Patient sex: F
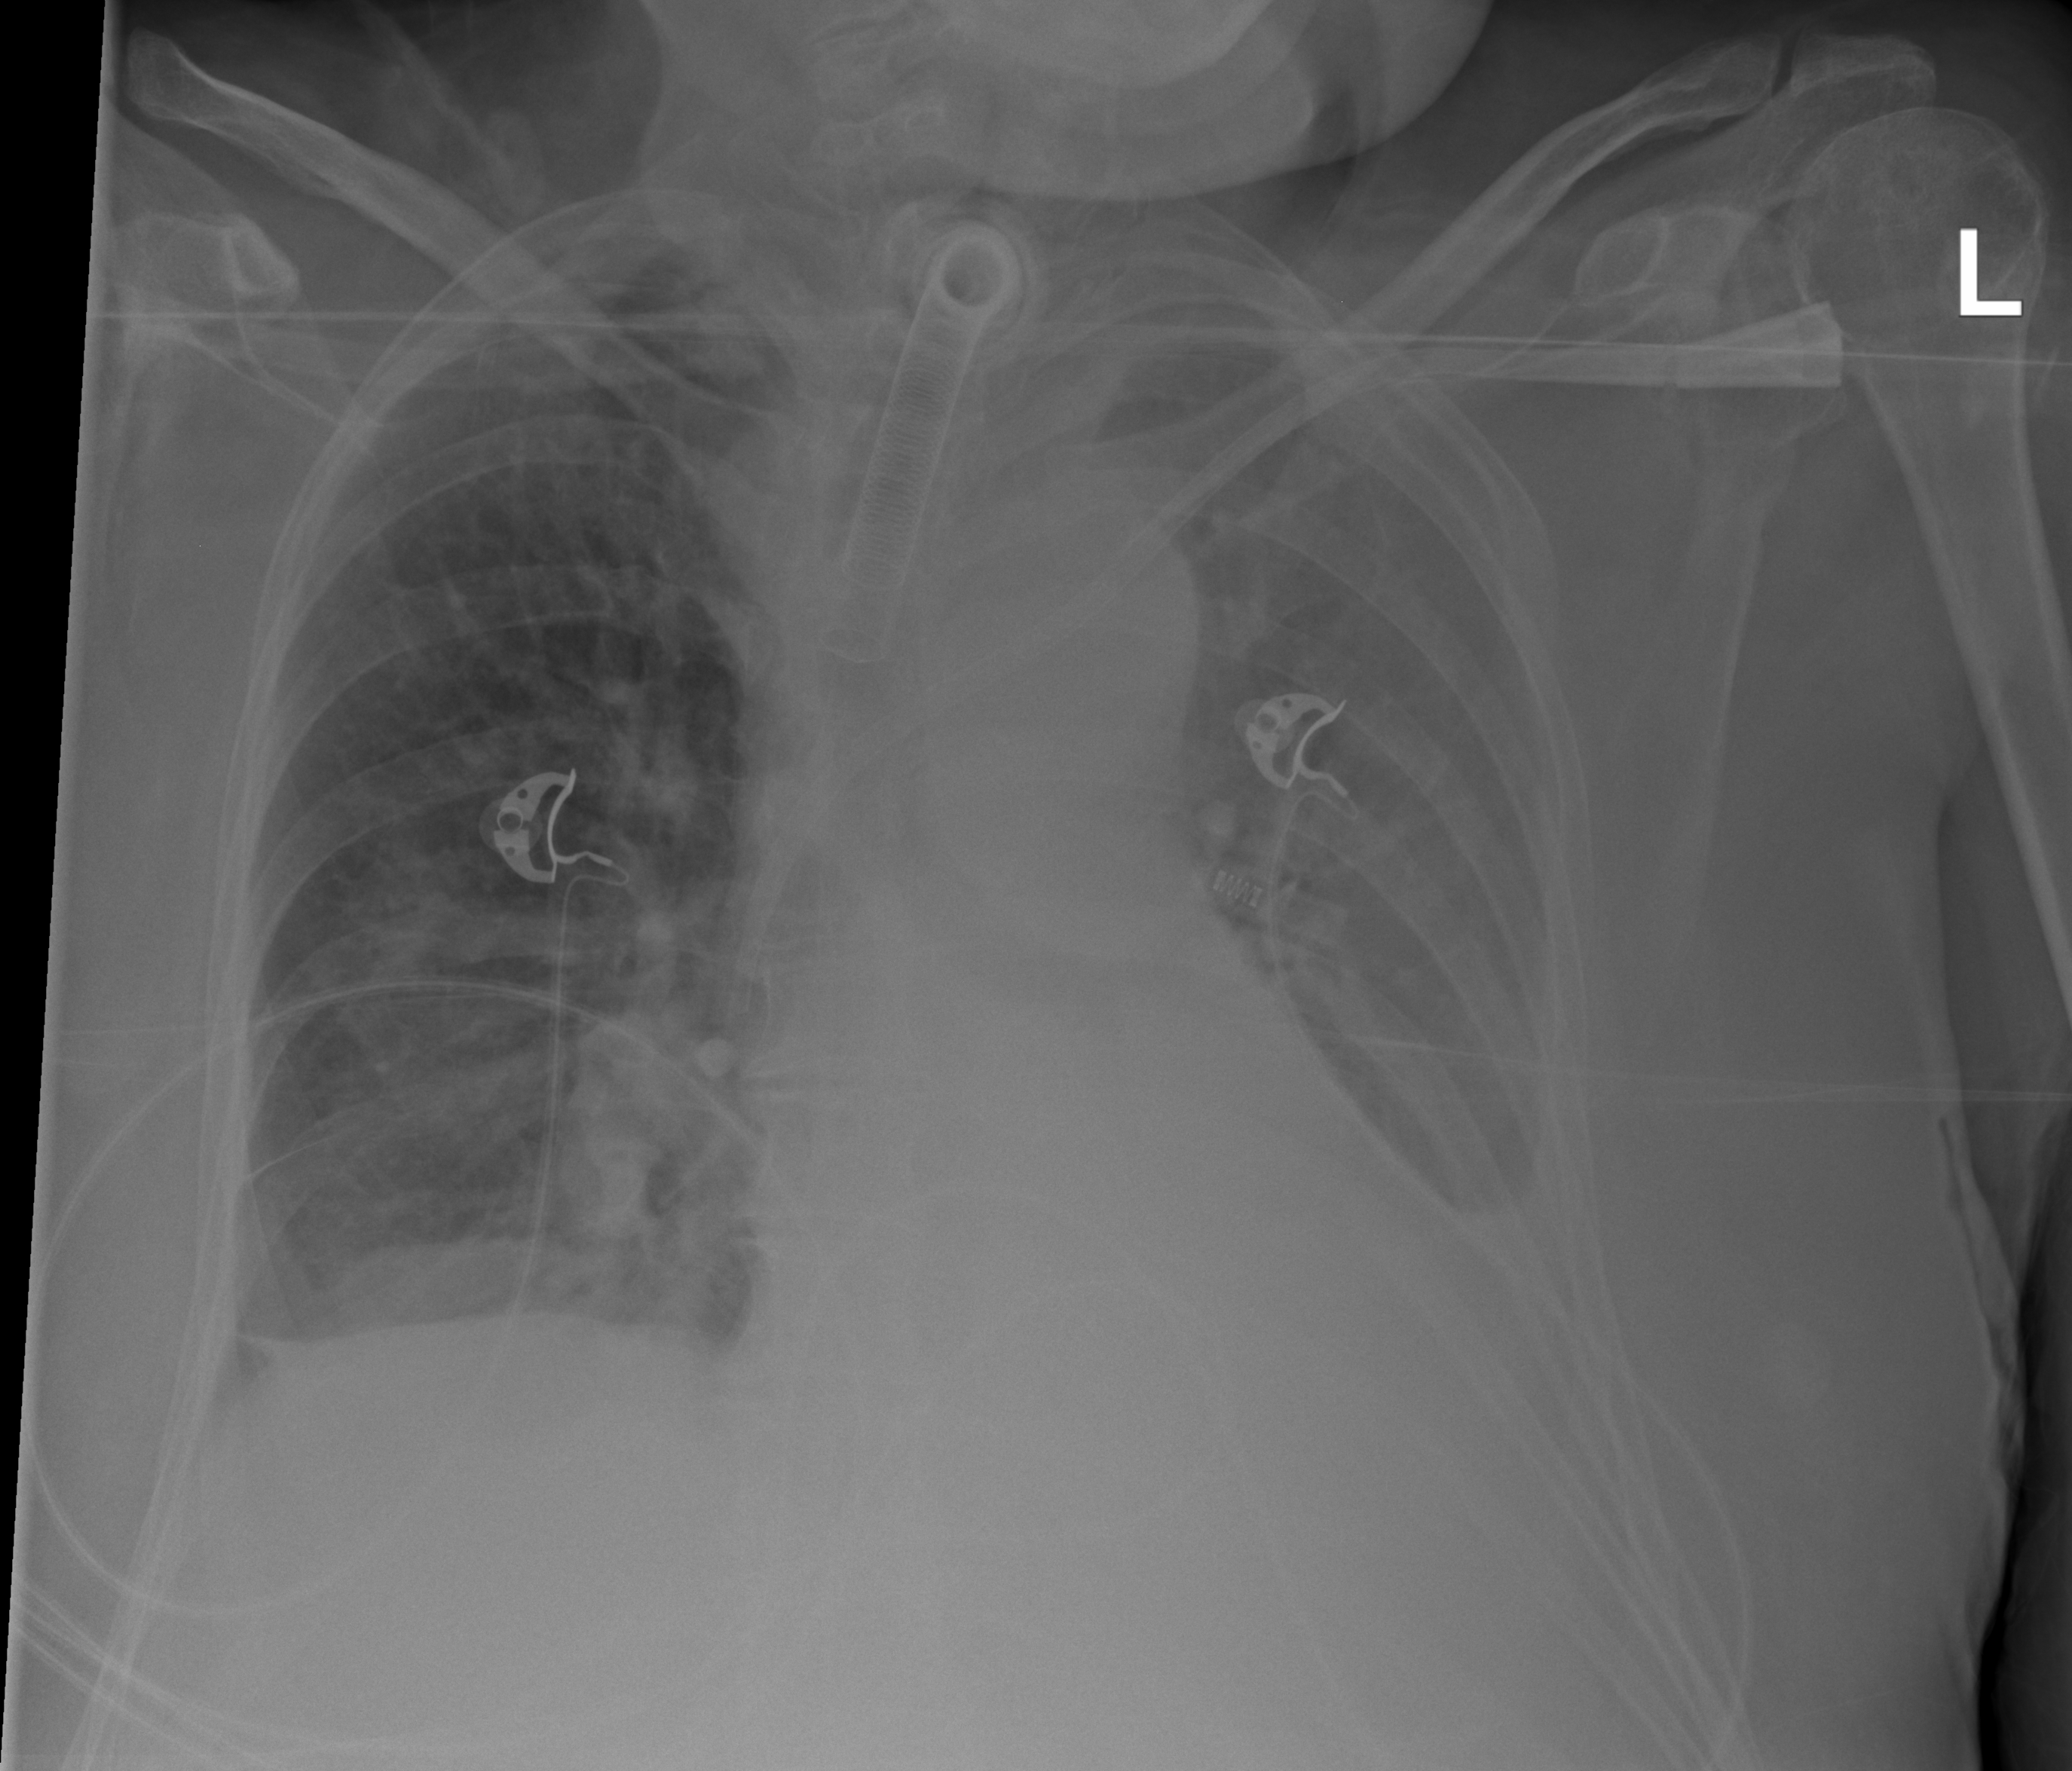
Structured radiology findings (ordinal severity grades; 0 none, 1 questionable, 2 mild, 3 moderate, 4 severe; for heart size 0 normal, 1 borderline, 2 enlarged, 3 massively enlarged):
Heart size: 1
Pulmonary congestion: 2
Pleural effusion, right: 0
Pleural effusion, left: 2
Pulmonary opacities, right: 2
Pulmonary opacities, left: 0
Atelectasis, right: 2
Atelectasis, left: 3